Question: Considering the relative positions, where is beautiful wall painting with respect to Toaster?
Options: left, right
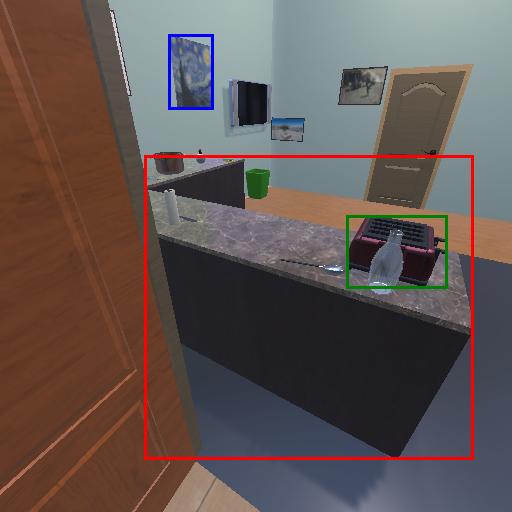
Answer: left